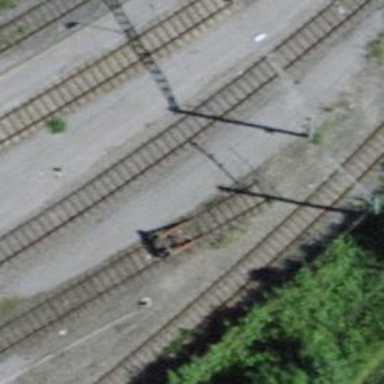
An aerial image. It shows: Railway buffer stop.